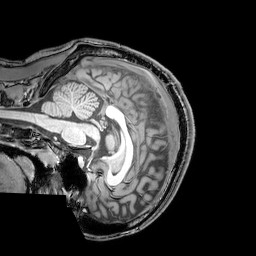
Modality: T1w
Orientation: sagittal
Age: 20
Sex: male
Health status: healthy
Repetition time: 0.081 s
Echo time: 0.037 s